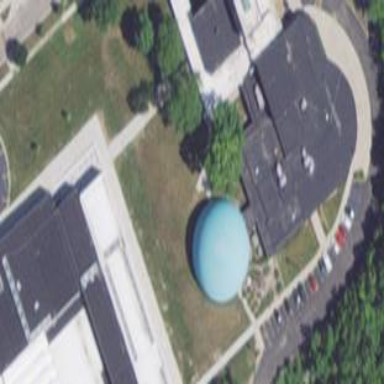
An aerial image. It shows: Building that houses planetarium.